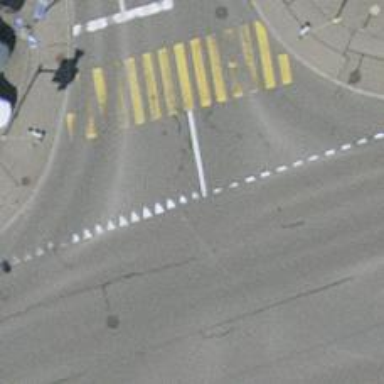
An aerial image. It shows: Road with traffic signals.